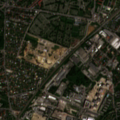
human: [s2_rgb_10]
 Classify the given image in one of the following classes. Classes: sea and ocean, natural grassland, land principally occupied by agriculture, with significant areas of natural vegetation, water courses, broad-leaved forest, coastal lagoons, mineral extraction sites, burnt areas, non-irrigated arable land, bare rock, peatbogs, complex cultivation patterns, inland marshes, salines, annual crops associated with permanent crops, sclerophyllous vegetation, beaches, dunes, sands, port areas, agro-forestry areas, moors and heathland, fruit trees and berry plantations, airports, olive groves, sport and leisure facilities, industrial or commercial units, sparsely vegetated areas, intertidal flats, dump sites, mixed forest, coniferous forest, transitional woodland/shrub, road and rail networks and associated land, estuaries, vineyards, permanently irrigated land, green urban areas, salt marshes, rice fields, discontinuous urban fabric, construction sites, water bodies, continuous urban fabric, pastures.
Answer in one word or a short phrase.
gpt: discontinuous urban fabric, industrial or commercial units, green urban areas